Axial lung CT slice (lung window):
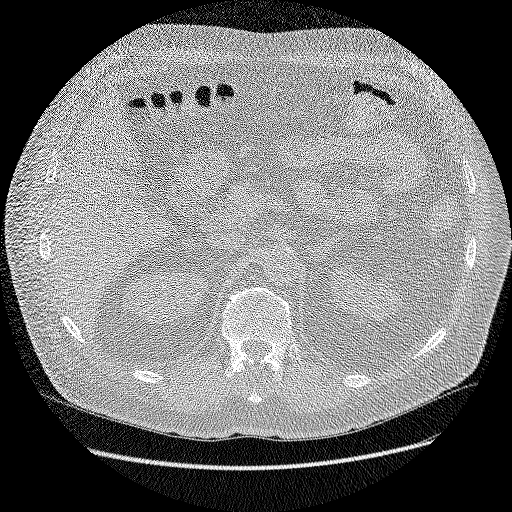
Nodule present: no